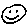
Label: smiley face